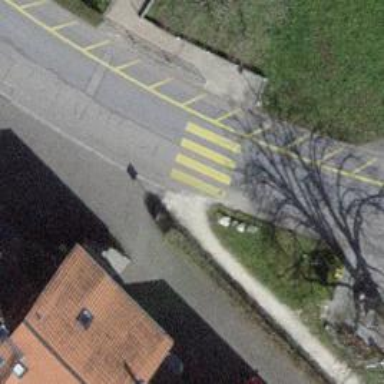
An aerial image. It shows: Uncontrolled zebra crossing with yellow markings.